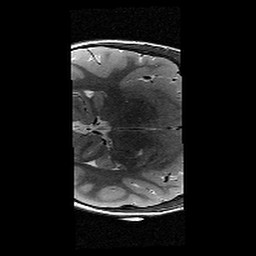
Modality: T2w
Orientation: axial
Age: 11
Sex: female
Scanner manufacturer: siemens
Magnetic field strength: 3 T
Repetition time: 9.23 s
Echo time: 0.067 s